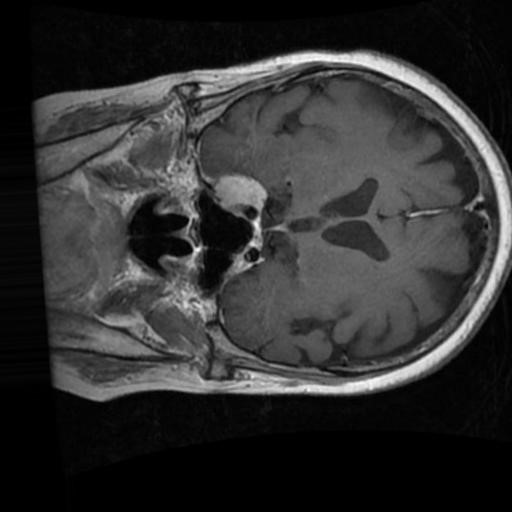
Label: brain_menin